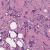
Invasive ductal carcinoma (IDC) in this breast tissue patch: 1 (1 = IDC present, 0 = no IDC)